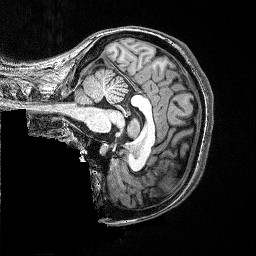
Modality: T1w
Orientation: sagittal
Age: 26
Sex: female
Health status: healthy
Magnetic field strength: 3 T
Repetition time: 2.53 s
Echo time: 0.00331 s